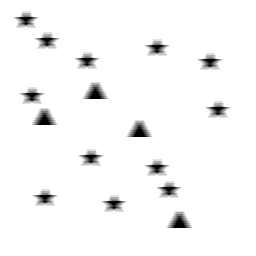
Squares: 0
Triangles: 4
Stars: 12
Total shapes: 16